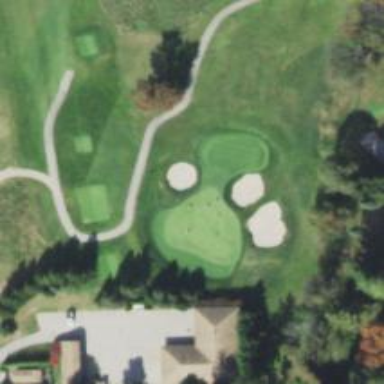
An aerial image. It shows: View of golf hole.